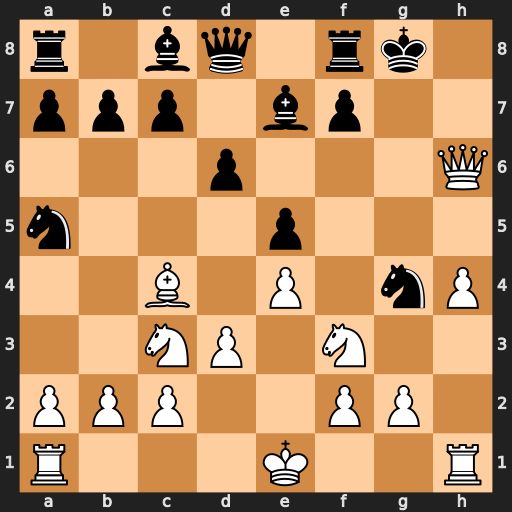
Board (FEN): r1bq1rk1/ppp1bp2/3p3Q/n3p3/2B1P1nP/2NP1N2/PPP2PP1/R3K2R
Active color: w
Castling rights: KQ
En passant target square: -
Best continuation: Qg6+ Kh8 Bxf7 Rxf7 Qxf7